Question: My phonegap build app is working fine on all versions of android from 4.0.4 to 4.3.
When I tested it on KitKat 4.4 some pages where content doesn't cover the screen height has got scrollbars shown. On pages where content needs to be scrolled scrollbars hidden.
I don't know what the problem is and how to solve it.
Does anyone have an idea how to fix it? Or is there a css code (not 'overflow: ...;') or jQuery script how to prevent it or make a virtual object with a couple of pixels more than the height of the screen.

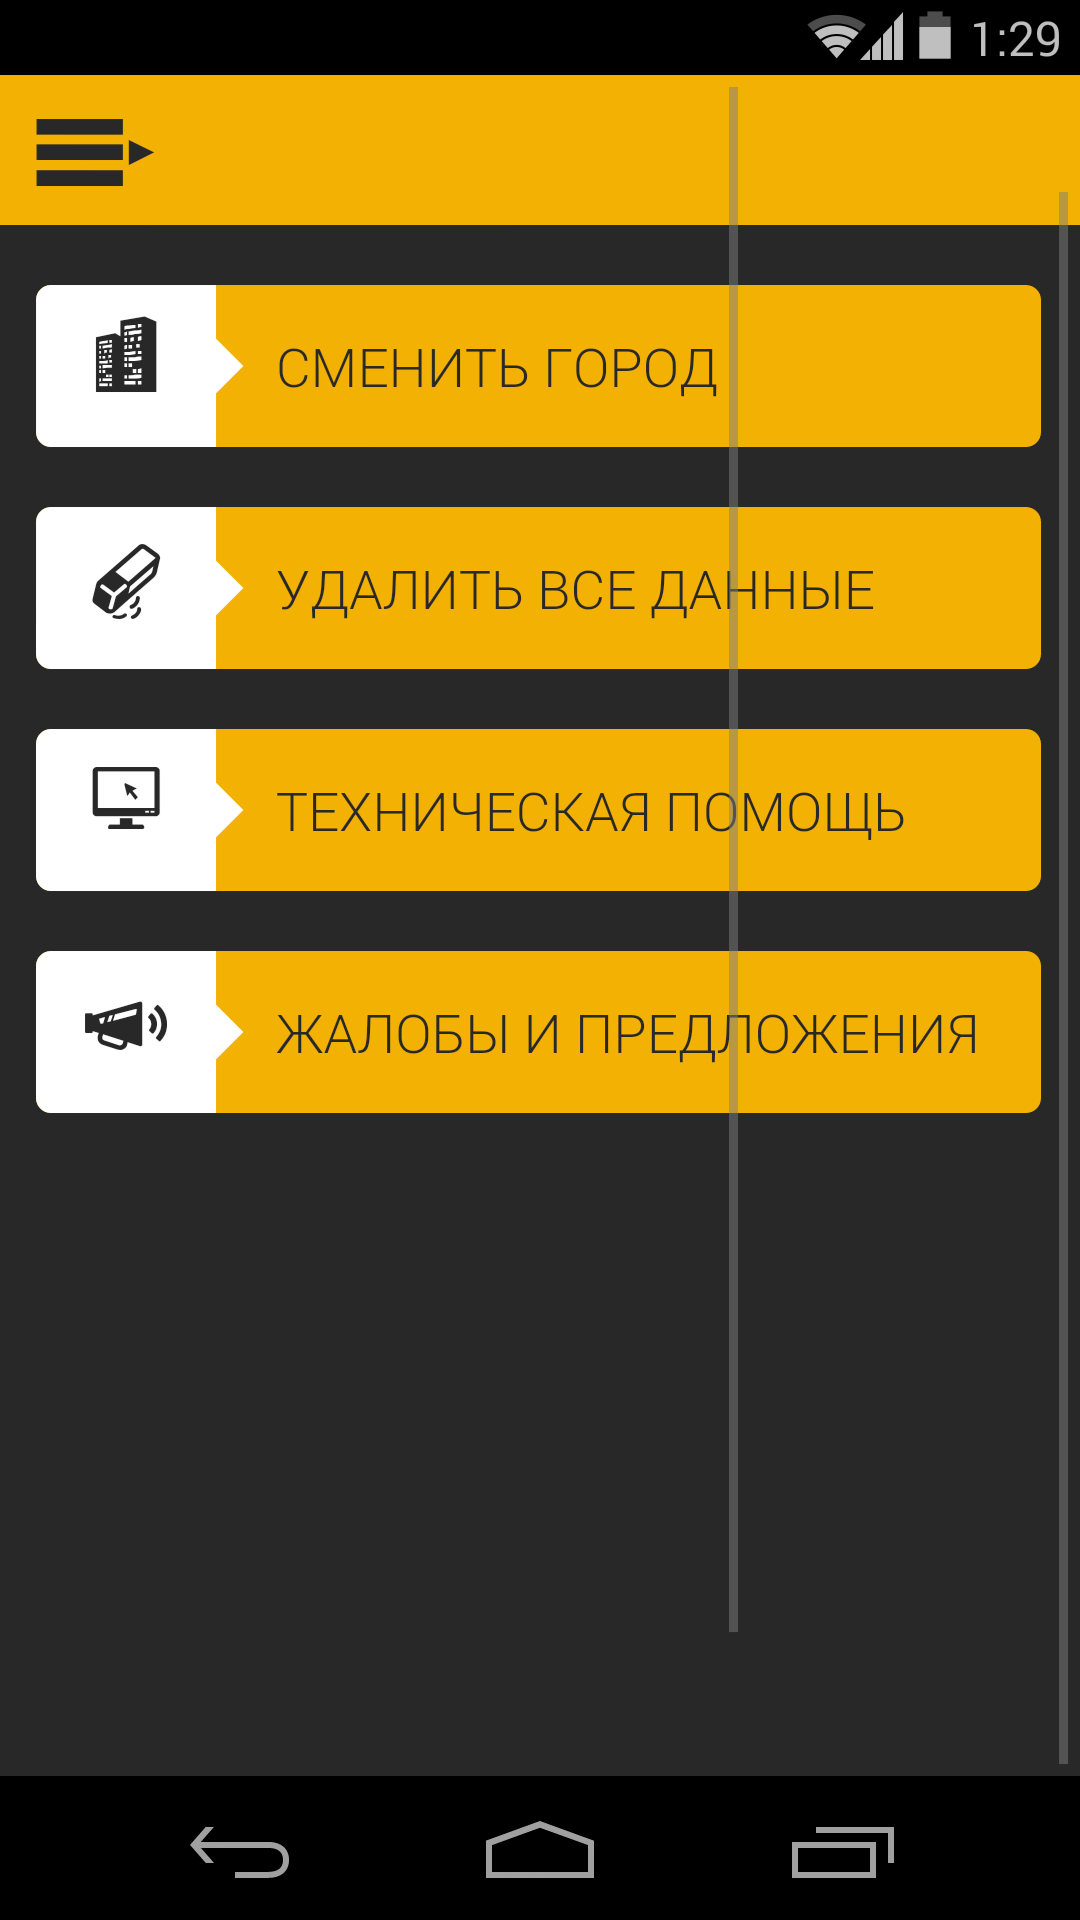
Answer: From here: <URL>
> Android 4.4 (KitKat) includes a new WebView component based on the
Chromium open source project.
It means that Android 4.4 (KitKat) now uses Chrome for WebView-based apps. On Chrome, when using the css property "overflow: scroll", the browser displays the scrollbar (even if content is smaller than the parent view).
Changing "overflow: scroll" to "overflow: auto" fixed the issue for me.